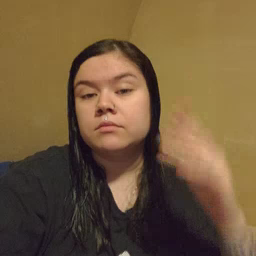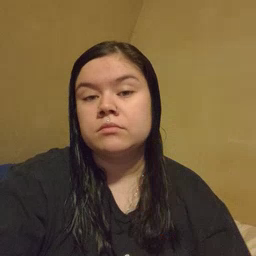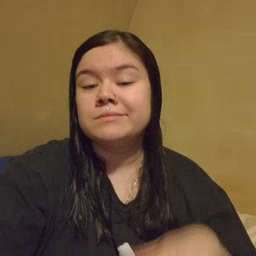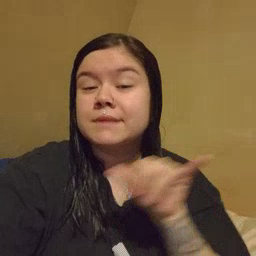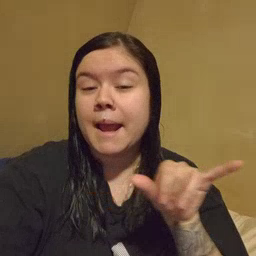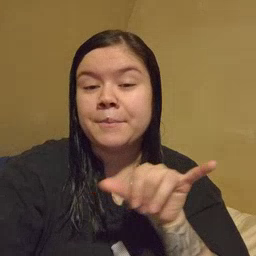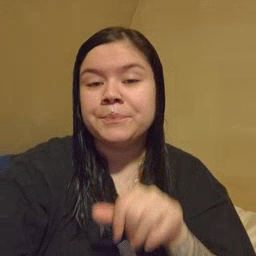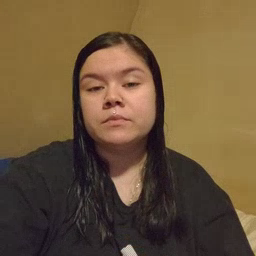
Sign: same